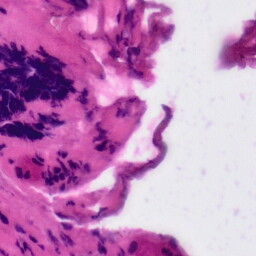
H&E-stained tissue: Tonsil